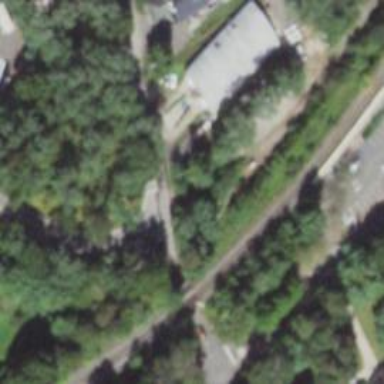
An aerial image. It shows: Railway track.